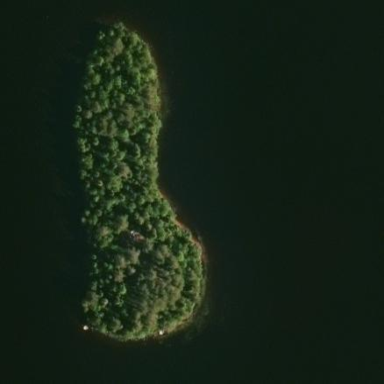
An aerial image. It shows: Islet.